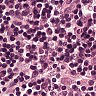
Metastatic tissue present: no